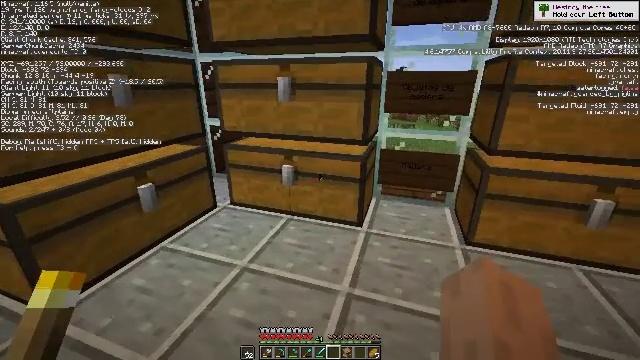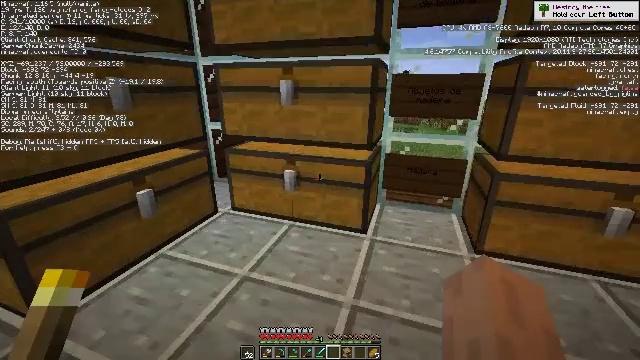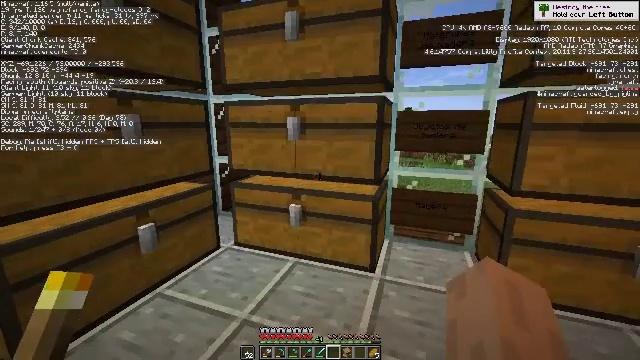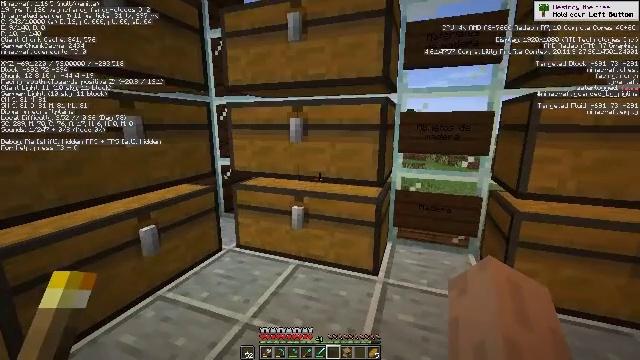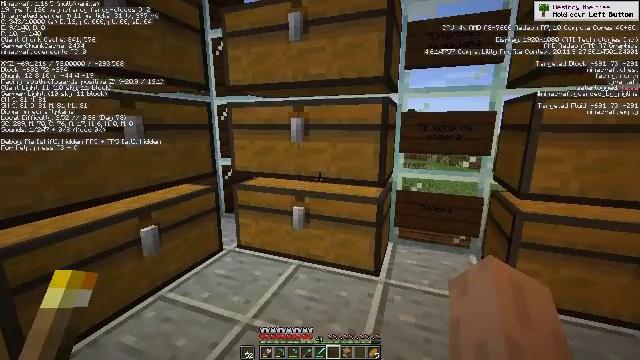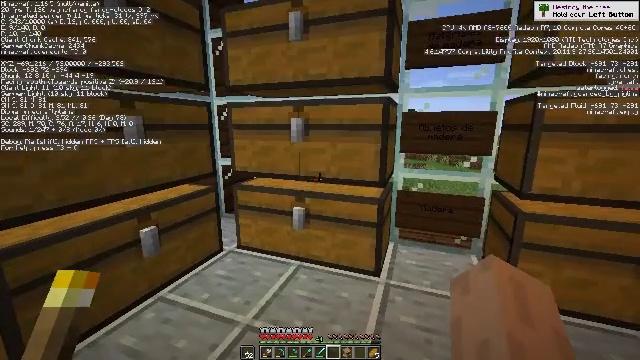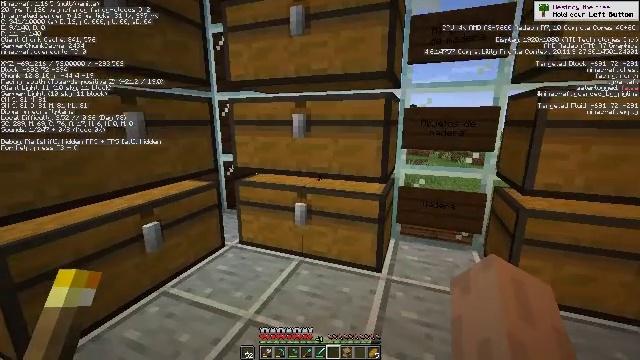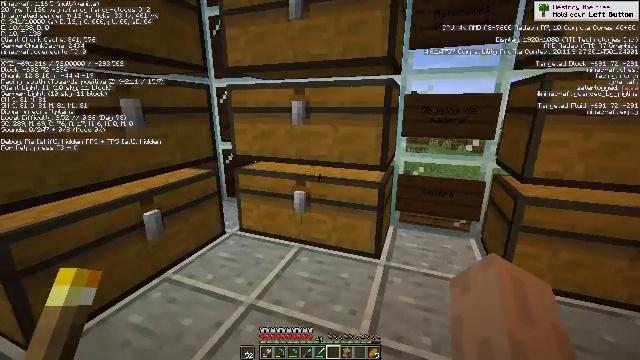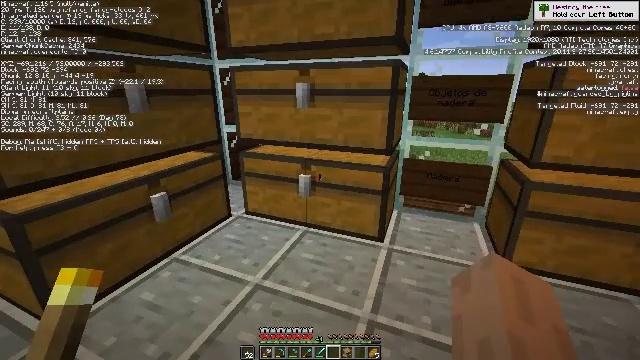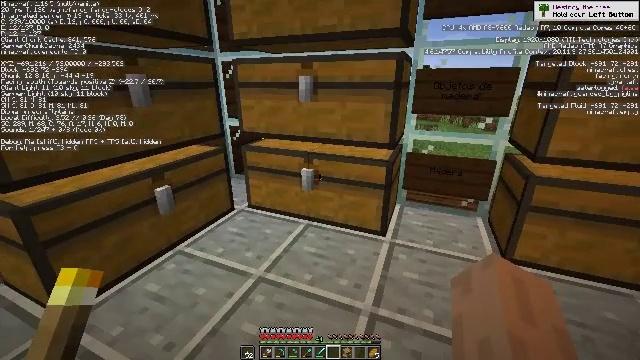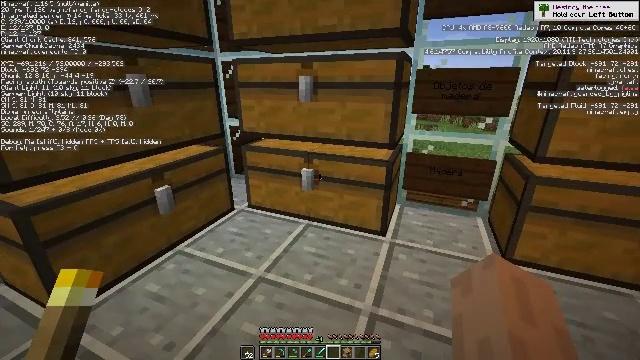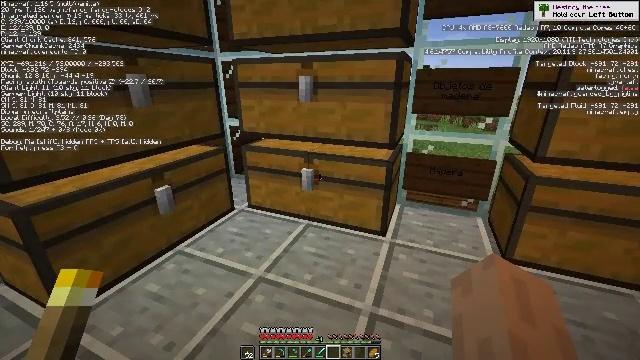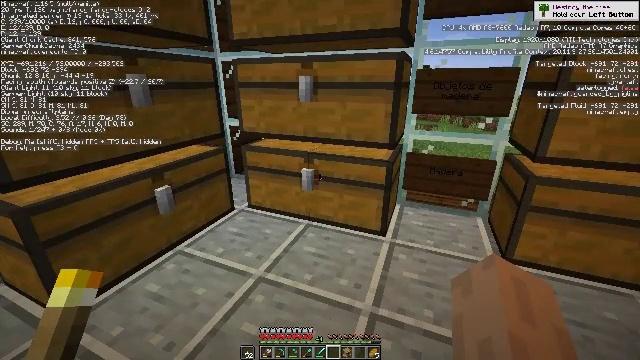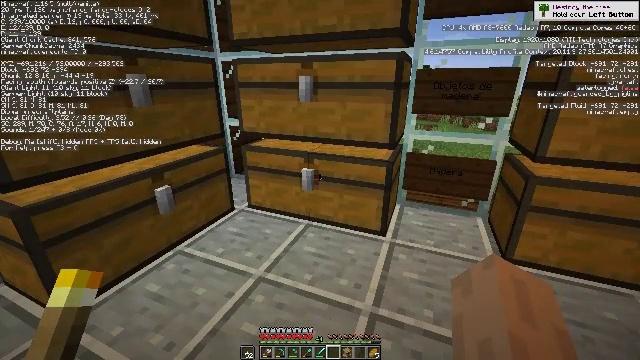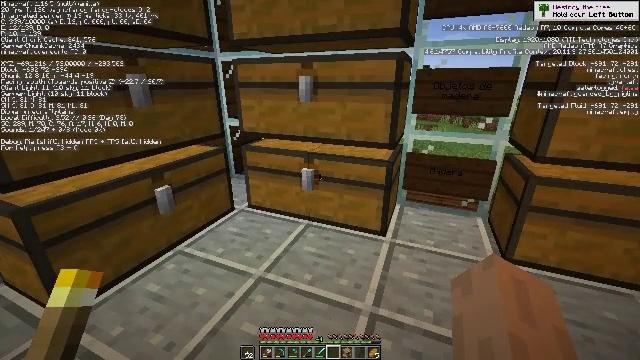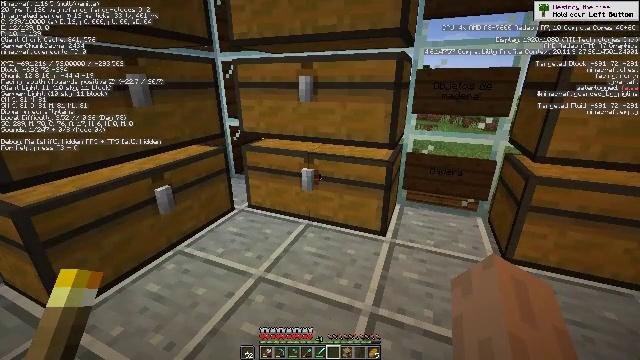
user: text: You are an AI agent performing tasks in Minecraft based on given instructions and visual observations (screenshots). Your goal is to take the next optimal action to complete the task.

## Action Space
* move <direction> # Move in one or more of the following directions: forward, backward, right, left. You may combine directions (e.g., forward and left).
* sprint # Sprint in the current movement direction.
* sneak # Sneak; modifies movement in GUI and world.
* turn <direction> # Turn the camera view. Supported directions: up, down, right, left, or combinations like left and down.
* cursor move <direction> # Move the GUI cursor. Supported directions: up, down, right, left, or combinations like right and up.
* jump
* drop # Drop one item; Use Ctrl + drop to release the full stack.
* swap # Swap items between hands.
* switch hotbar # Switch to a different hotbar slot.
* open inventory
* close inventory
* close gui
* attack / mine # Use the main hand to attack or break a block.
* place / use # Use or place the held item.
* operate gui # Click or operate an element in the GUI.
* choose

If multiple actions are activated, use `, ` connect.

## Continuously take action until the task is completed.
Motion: motion action
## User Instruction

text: Get a black bed by crafting with black wool.
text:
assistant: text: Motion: no_op
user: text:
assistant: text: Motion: turn left and up
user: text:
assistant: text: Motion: no_op
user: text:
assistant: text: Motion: no_op
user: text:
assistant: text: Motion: no_op
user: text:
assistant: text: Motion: no_op
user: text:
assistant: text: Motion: turn down
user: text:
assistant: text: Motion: turn left and down
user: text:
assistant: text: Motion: turn down
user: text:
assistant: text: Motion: no_op
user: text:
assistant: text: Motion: no_op
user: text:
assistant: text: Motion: no_op
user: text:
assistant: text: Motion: no_op
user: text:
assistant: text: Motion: no_op
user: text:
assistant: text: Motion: no_op
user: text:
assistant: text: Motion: no_op
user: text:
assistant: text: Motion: no_op
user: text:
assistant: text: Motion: no_op
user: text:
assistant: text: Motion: no_op
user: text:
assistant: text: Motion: no_op
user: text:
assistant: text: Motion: no_op
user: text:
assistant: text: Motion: no_op
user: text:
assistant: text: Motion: no_op
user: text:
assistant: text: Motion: no_op
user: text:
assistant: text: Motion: no_op
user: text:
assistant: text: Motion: no_op
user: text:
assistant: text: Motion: no_op
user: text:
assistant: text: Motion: open inventory
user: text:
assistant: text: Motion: open inventory
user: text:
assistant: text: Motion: open inventory